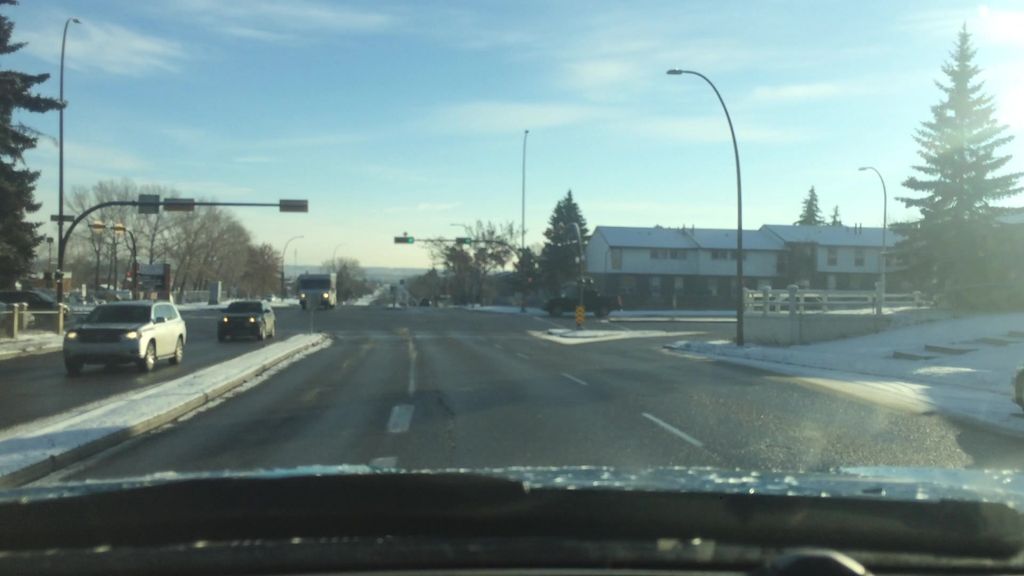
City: calgary